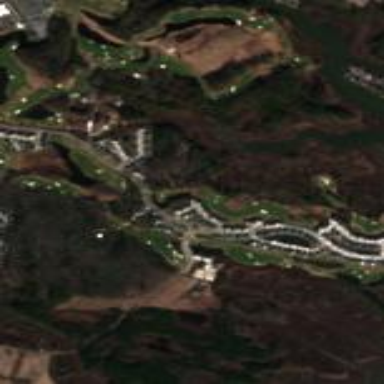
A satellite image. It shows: Golf course.